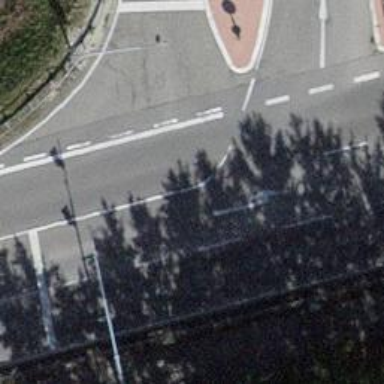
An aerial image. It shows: Road with traffic signals controlling the flow of traffic.